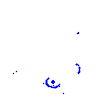
Particle: proton